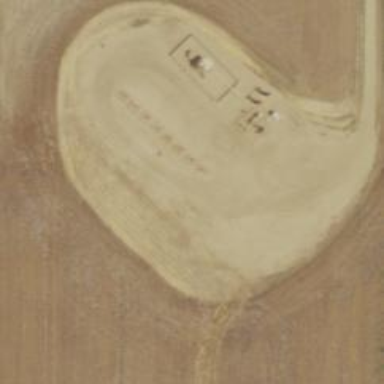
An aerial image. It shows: Petroleum well.